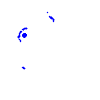
Particle: kaon